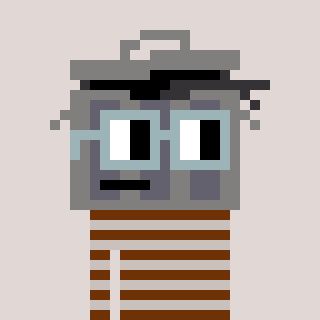
a pixel art character with square dark gray glasses, a trashcan-shaped head and a foggrey-colored body on a warm background